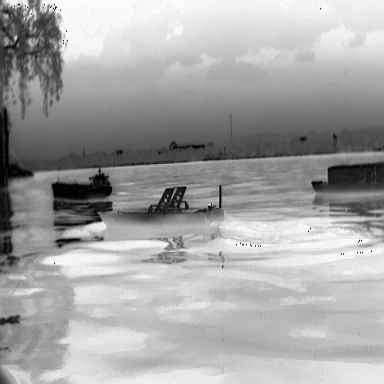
There is a liner in the infrared image.